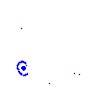
Particle: proton